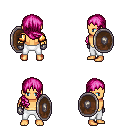
a pixel art fantasy rpg character, male body template, human, tanned skin, gold arm armor, white pants, pink right-swept hairstyle, metal gloves, shield, four views (front, back, left, right), 2x2 character sprite sheet, small pixel art, hard edges, no anti-aliasing